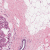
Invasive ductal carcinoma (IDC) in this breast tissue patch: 0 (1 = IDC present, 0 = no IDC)